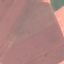
Land use / land cover class: AnnualCrop